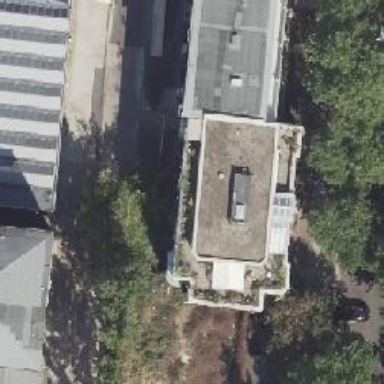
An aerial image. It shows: Apartment building with flat roof.